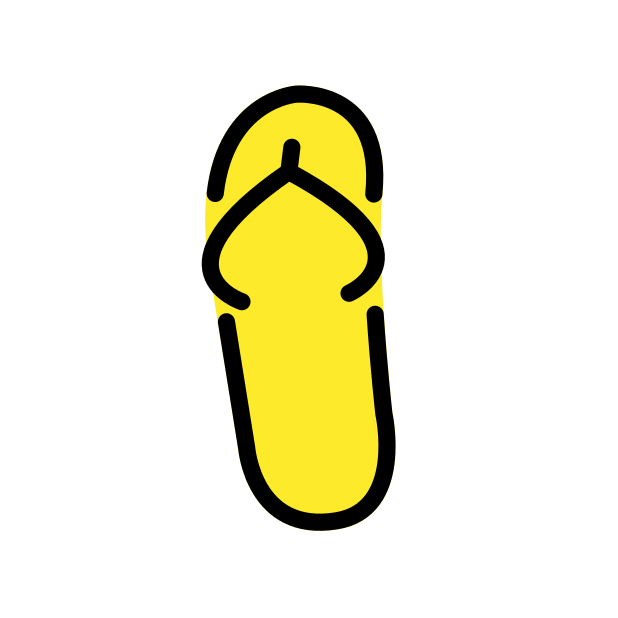
thong sandal